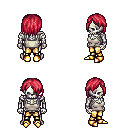
a pixel art fantasy rpg character, male body template, skeleton, white pirate shirt, gold greaves, ruby red bangs hairstyle, gold boots, four views (front, back, left, right), 2x2 character sprite sheet, small pixel art, hard edges, no anti-aliasing